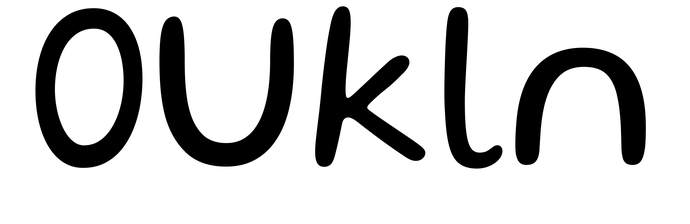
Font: Gluten_Light